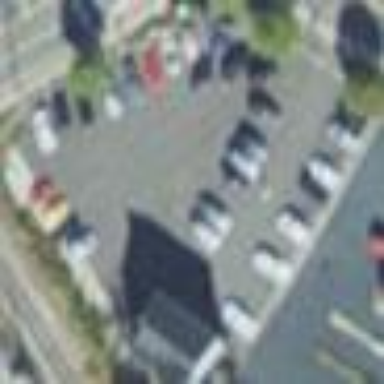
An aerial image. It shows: Parking area.